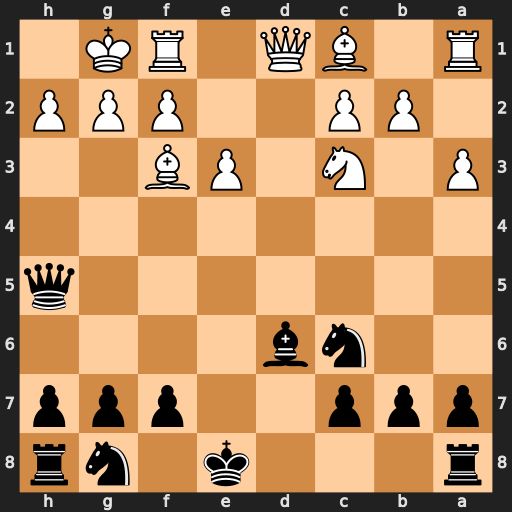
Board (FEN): r3k1nr/ppp2ppp/2nb4/7q/8/P1N1PB2/1PP2PPP/R1BQ1RK1
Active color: b
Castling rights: kq
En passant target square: -
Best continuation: Qxh2#